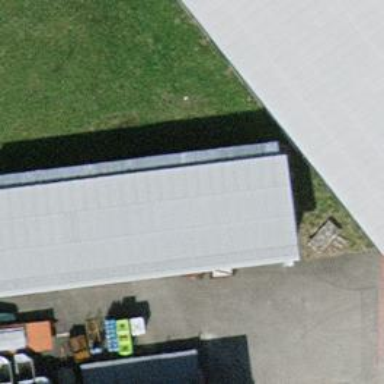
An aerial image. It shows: Transportation building.